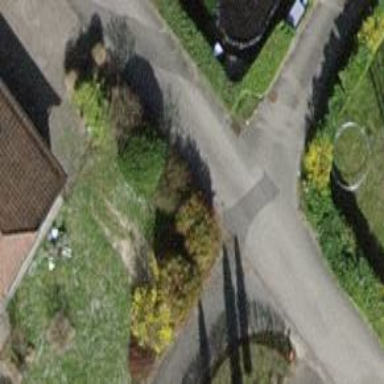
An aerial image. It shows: Driveway.